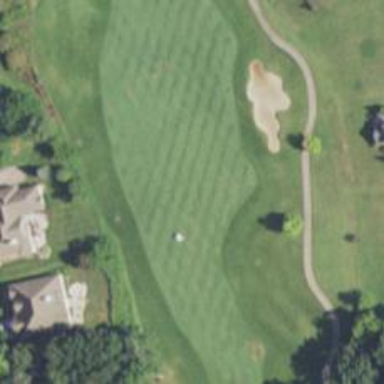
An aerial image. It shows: Golf hole.